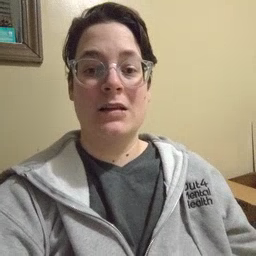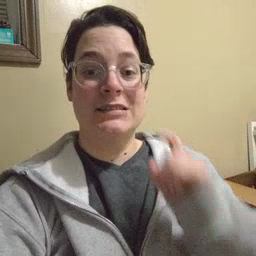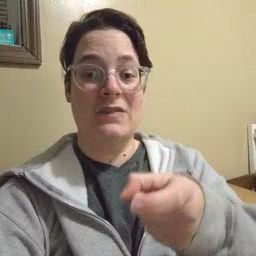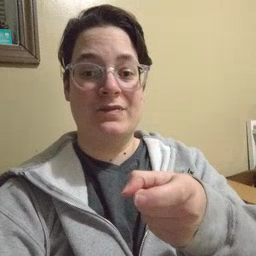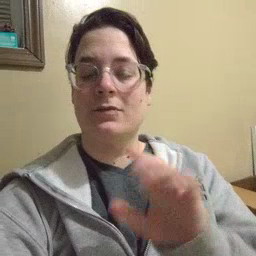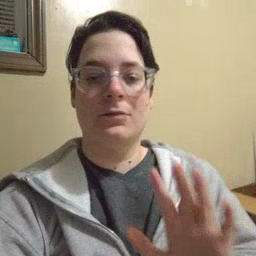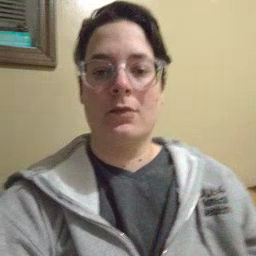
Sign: give